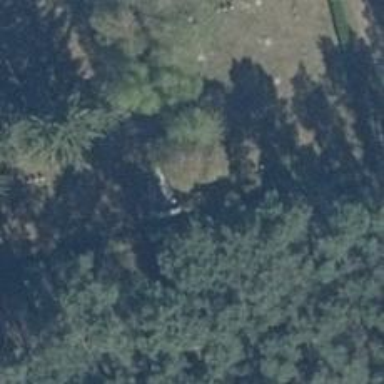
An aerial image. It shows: Memorial site with historic significance.